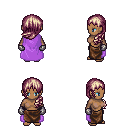
a pixel art fantasy rpg character, female body template, human, dark skin, lavender cape, robe skirt, white blonde left-swept hairstyle, metal gloves, four views (front, back, left, right), 2x2 character sprite sheet, small pixel art, hard edges, no anti-aliasing